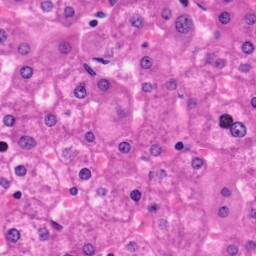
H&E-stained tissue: Liver